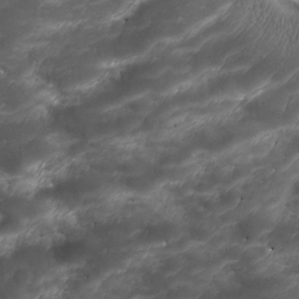
Label: non_frost